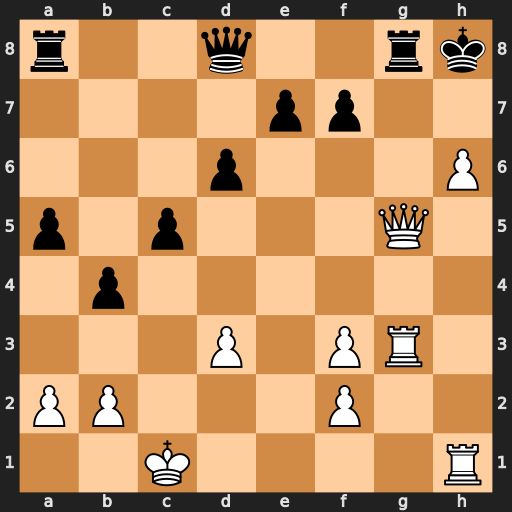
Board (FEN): r2q2rk/4pp2/3p3P/p1p3Q1/1p6/3P1PR1/PP3P2/2K4R
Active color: w
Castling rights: -
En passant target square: -
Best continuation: Qg7+ Rxg7 hxg7+ Kg8 Rh8#